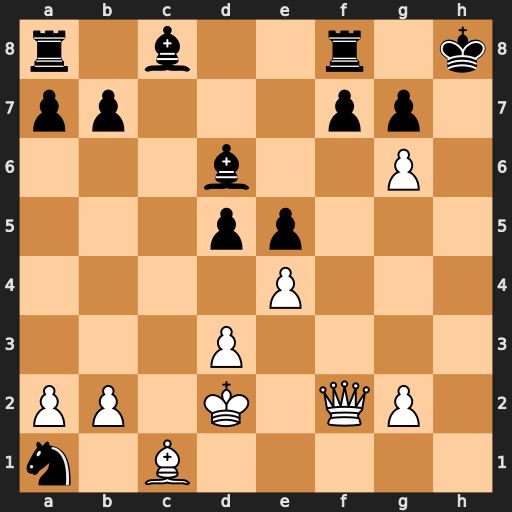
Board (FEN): r1b2r1k/pp3pp1/3b2P1/3pp3/4P3/3P4/PP1K1QP1/n1B5
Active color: w
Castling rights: -
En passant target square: -
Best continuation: Qh4+ Kg8 Qh7#